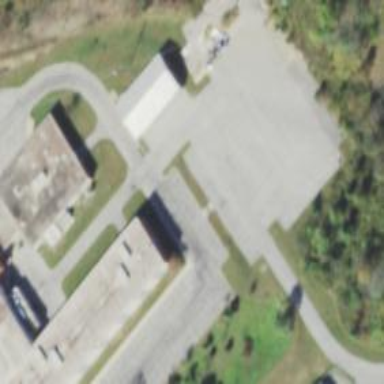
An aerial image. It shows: Parking space.